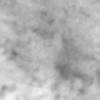
Label: no_change